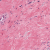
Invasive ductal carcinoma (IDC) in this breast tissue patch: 0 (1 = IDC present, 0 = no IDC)